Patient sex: M
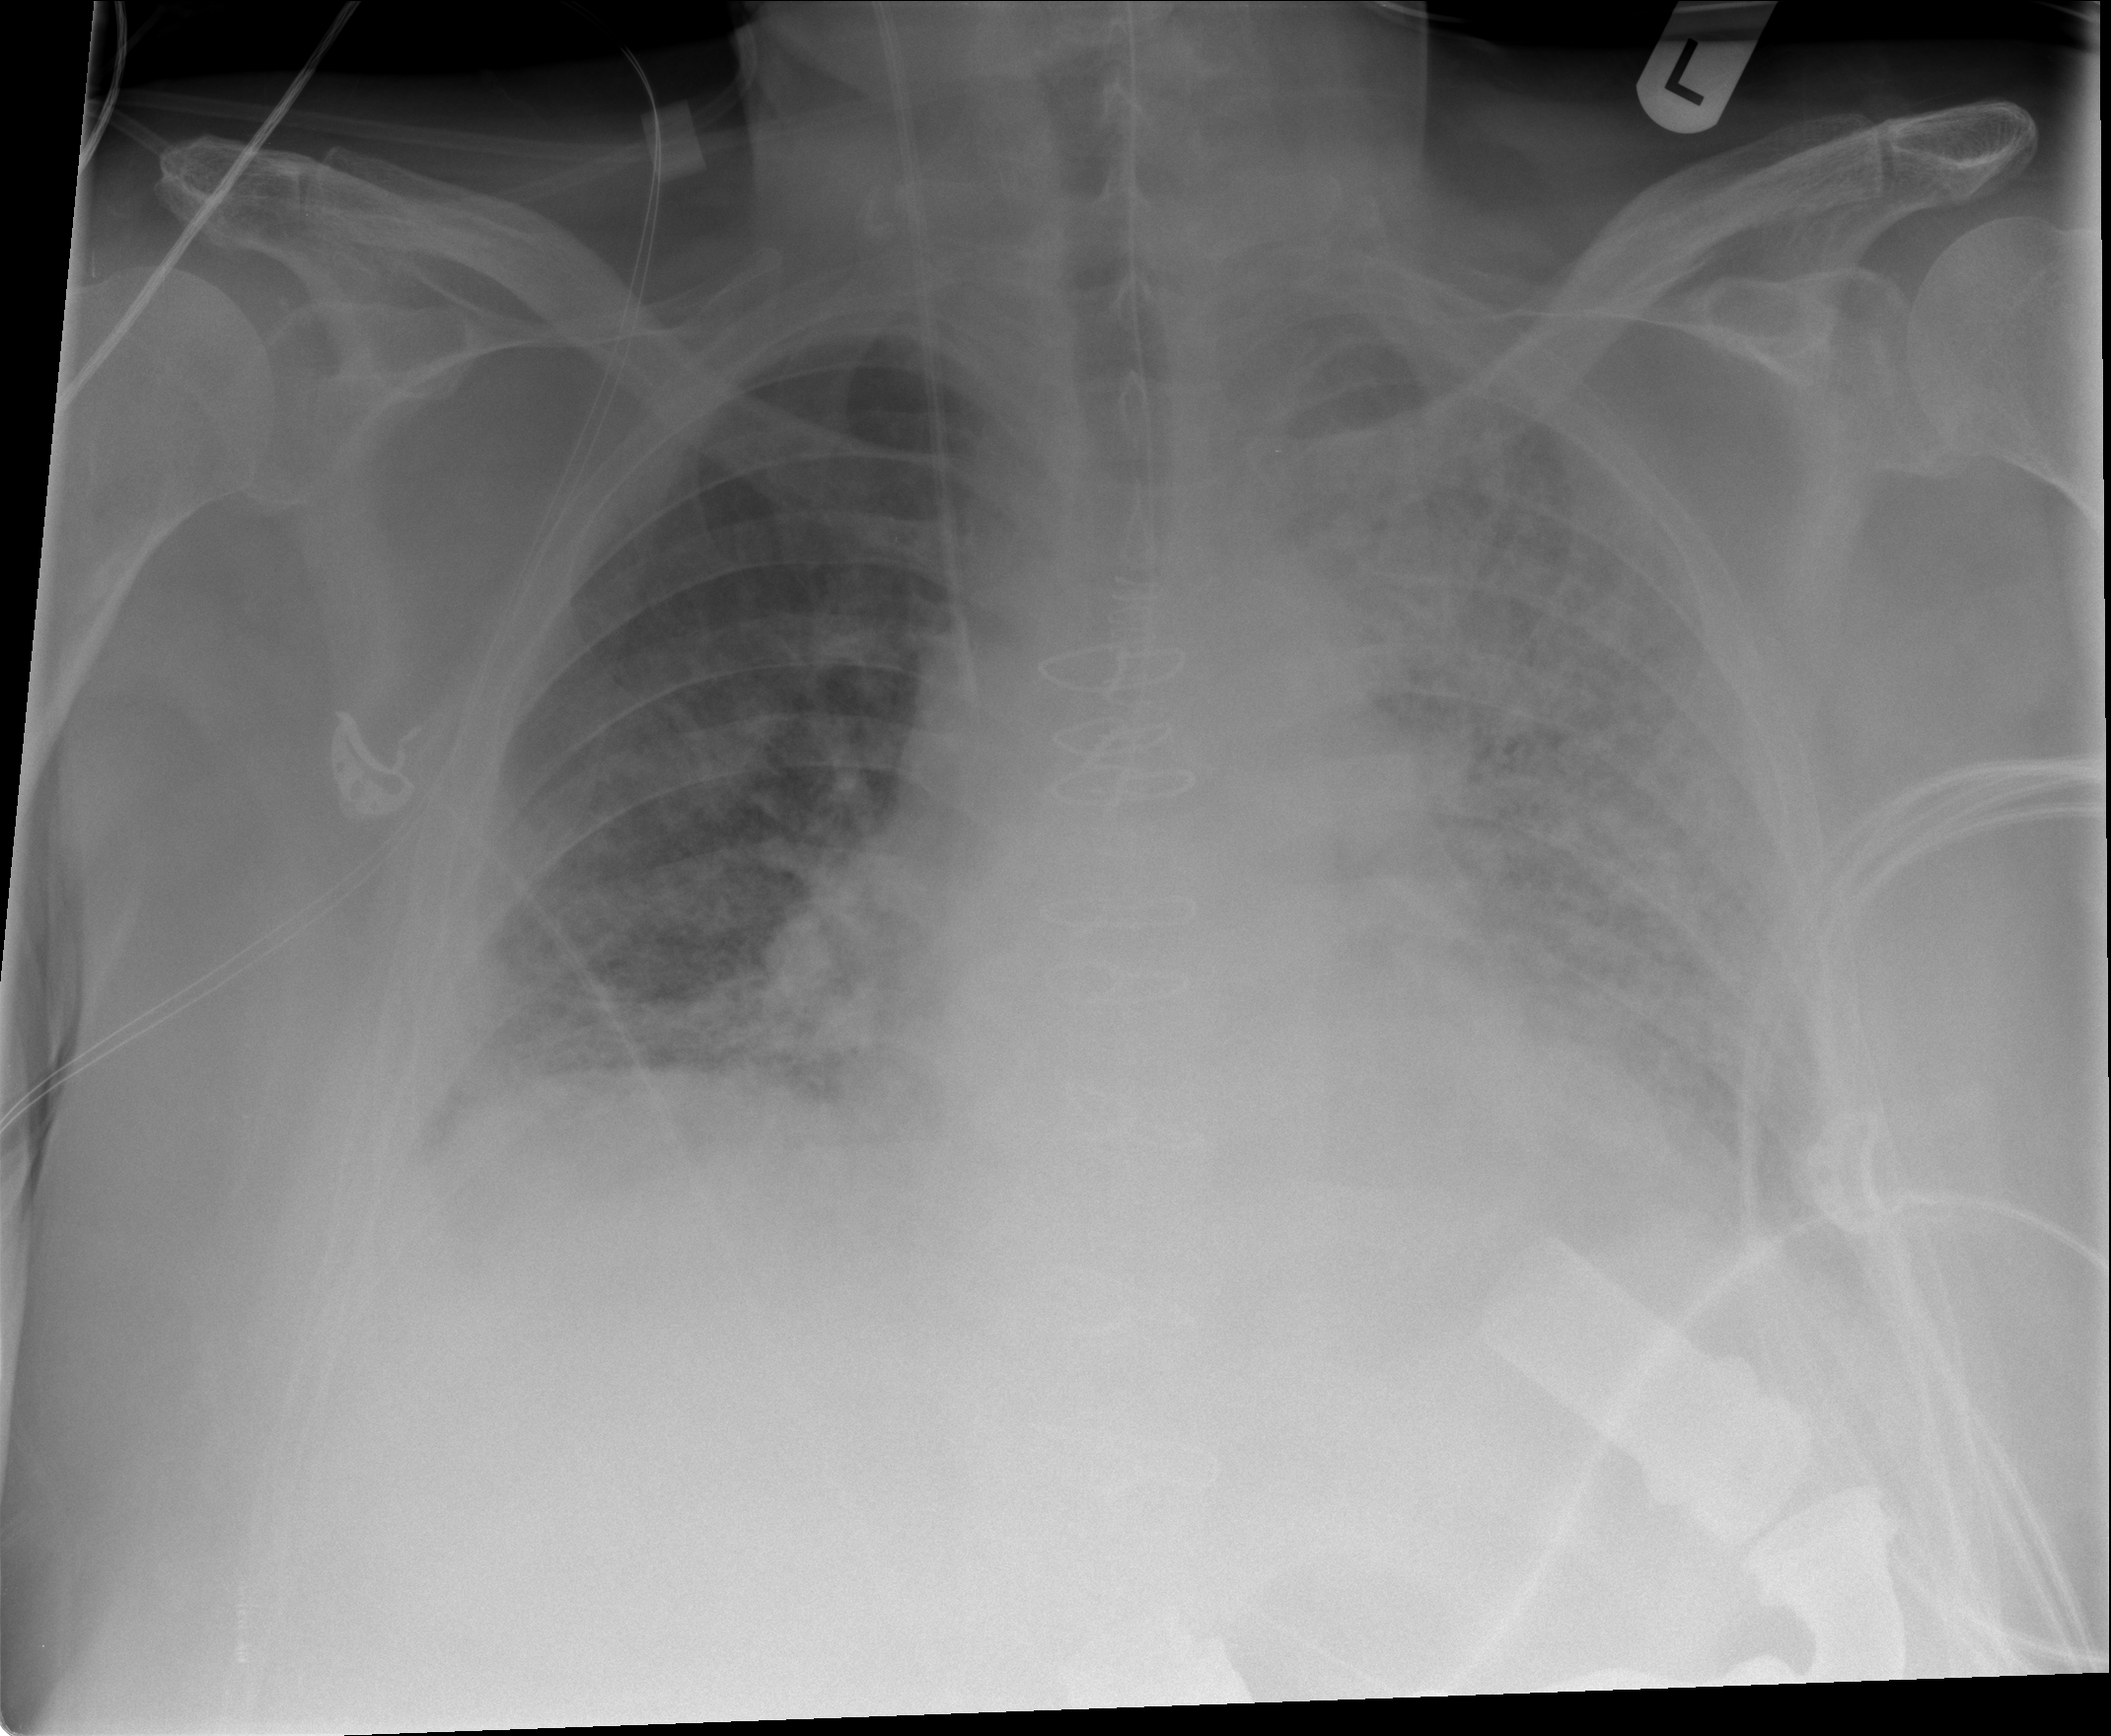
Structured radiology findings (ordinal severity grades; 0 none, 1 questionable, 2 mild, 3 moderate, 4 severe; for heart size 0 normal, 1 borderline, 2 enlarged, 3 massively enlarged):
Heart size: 2
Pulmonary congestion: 2
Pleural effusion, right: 1
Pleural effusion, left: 2
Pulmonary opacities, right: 3
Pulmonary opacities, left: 4
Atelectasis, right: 2
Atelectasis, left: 2